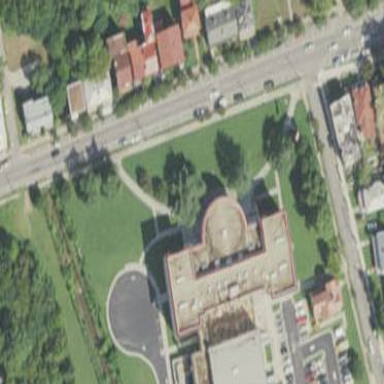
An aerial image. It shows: School building.